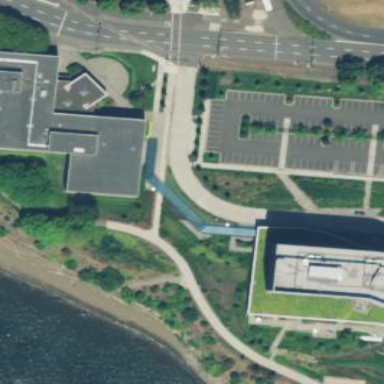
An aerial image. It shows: View of roof of building.